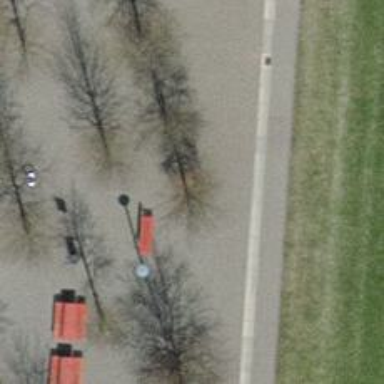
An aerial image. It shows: Urban tree with broadleaved foliage. It belongs to the genus Fagus.